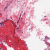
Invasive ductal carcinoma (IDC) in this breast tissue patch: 0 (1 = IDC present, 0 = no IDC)